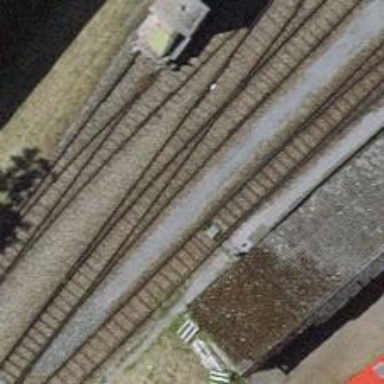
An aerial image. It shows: Railway switch.